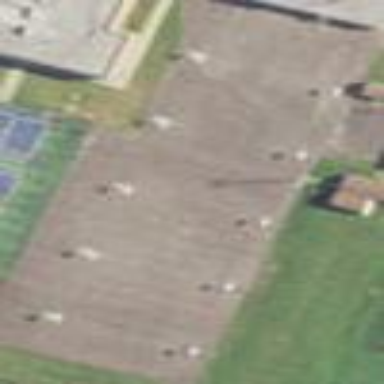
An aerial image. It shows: Basketball court in the leisure land pitch.